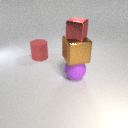
large purple rubber sphere below large brown metal cube